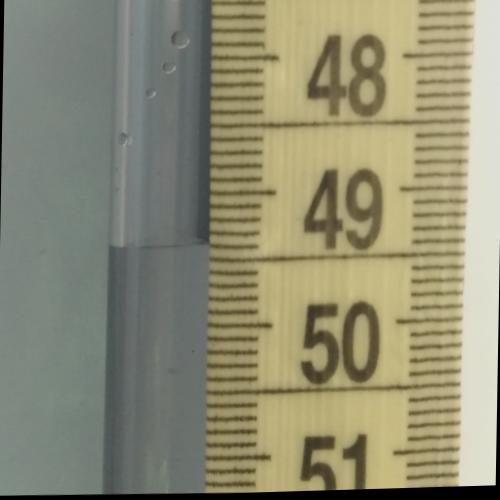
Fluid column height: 49.4 cm